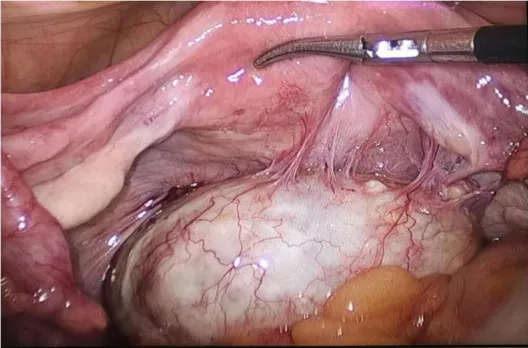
Intraoperative exploration revealed a teratoma in the utero-rectal fossa, adherent to the posterior uterine wall, right adnexa, and mesentery (A).
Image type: medical_photograph (other_medical_photograph)